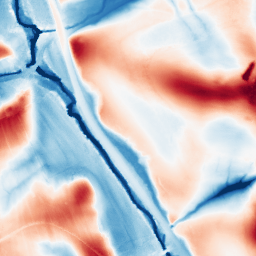
Category: edge_preserving
Decomposition family: guided
Decomposition parameters: radius: 32
eps: 0.001
Upsampling method: sinc_hamming
Upsampling parameters: scale: 4
kernel_size: 16
Upsampling scale: 4